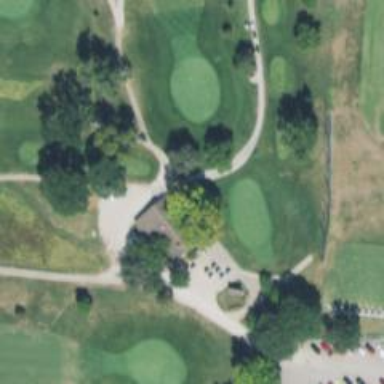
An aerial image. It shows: Service road used as golf cart path.